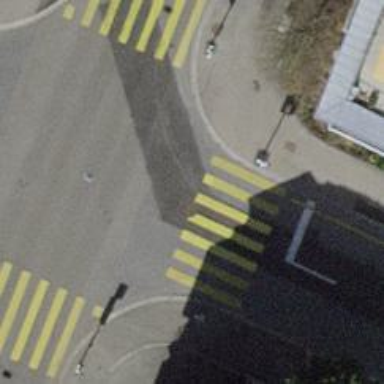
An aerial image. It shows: Road with traffic signals and zebra crossing with traffic signals.